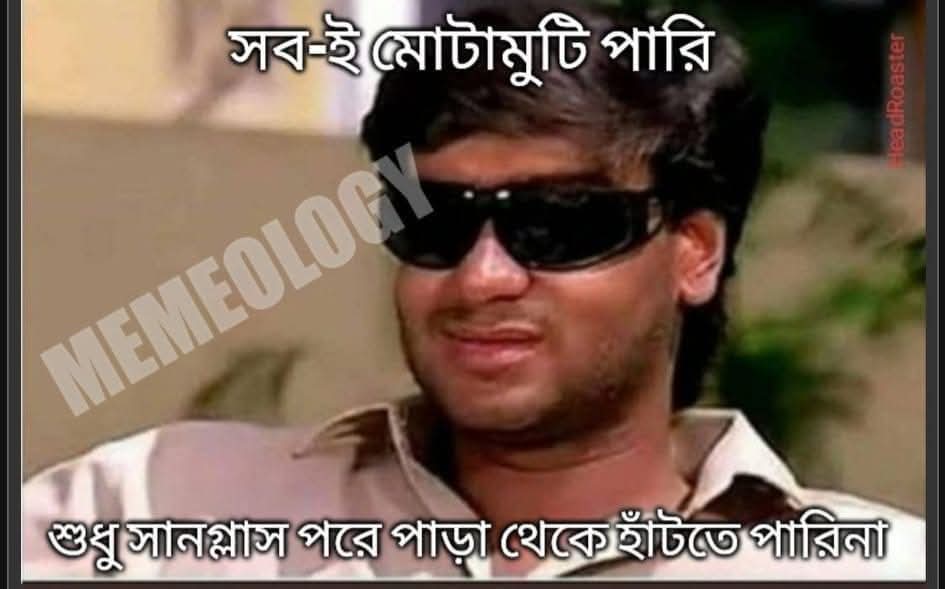
Text: সব-ই মোটামুটি  শুধু সানগ্লাস পরে পাড়া থেকে হাঁটতে পারিনা
Label: Non Hate